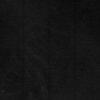
Label: dusty